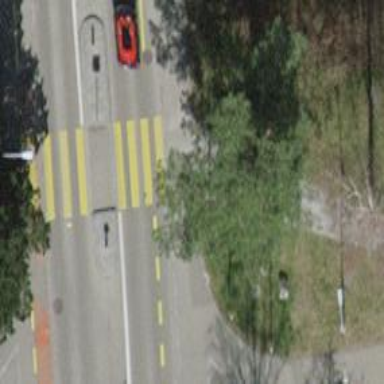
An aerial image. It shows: Kerb serving as barrier.